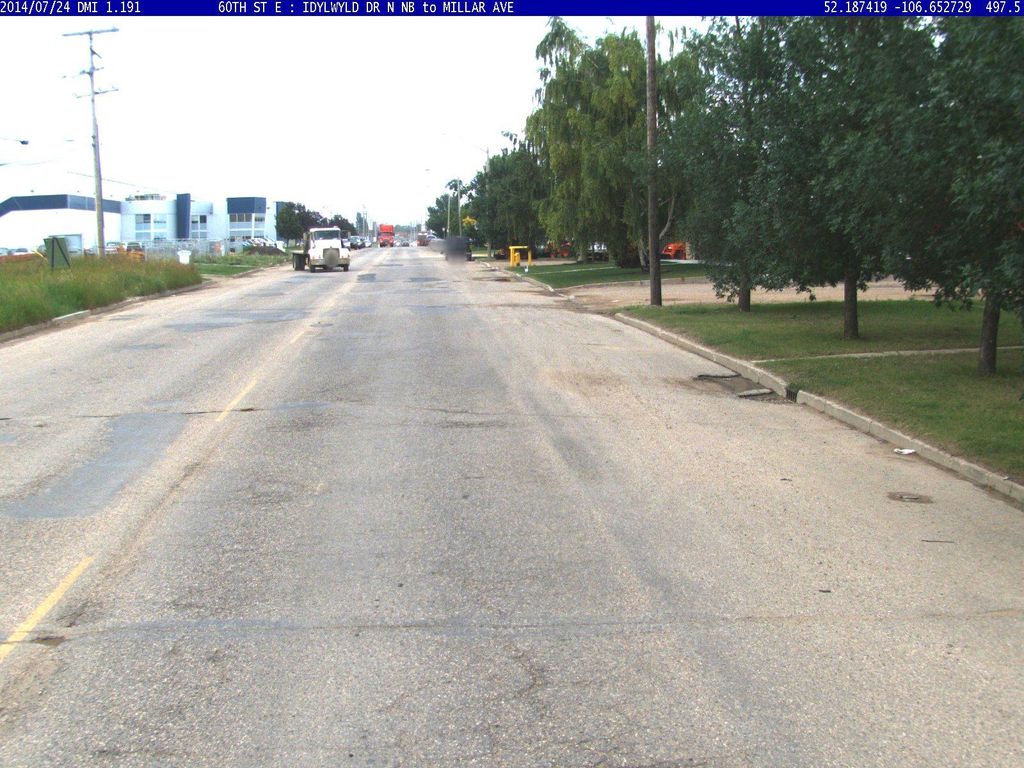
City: saskatoon